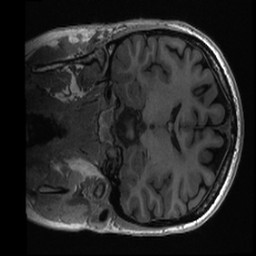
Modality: T1w
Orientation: coronal
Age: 40
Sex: female